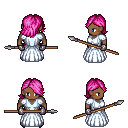
a pixel art fantasy rpg character, male body template, human, dark skin, underdress, red pants, pink swoop hairstyle, metal gloves, metal boots, spear, four views (front, back, left, right), 2x2 character sprite sheet, small pixel art, hard edges, no anti-aliasing